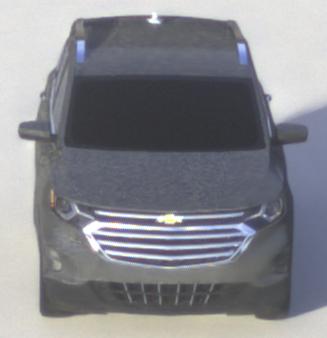
Make: Chevrolet
Model: Equinox
Detailed model: Gen. 2
Model produced from: 2015
Model produced until: 2017
Doors: 5
Color: gray
Road condition: dry road
Daytime: morning or afternoon
Contrast: medium contrast